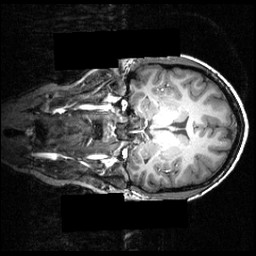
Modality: T1w
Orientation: coronal
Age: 21
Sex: female
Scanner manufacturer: siemens
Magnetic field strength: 3.951 T
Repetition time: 1.5 s
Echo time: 0.00335 s